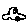
Label: car